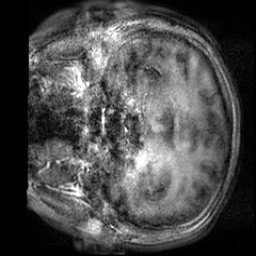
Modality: T1w
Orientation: coronal
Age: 21
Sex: female
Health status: healthy
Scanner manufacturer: siemens
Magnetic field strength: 3 T
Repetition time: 2 s
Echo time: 0.00232 s